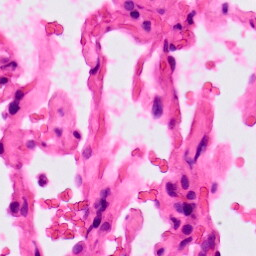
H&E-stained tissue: Lung